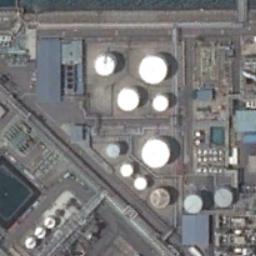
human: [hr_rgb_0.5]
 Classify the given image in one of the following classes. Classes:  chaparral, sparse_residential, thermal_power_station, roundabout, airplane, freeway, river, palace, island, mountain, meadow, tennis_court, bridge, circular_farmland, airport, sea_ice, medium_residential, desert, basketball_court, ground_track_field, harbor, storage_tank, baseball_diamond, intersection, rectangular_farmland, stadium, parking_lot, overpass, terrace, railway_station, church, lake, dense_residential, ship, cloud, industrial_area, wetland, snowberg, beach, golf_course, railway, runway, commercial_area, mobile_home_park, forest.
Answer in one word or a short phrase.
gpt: storage_tank